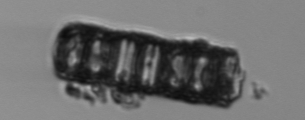
Label: Paralia_sulcata